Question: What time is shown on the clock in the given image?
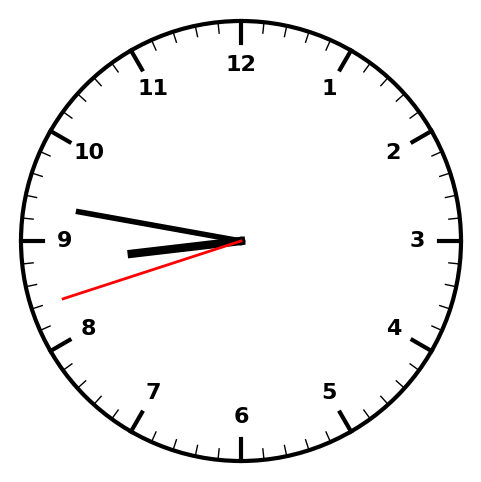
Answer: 08:46:42